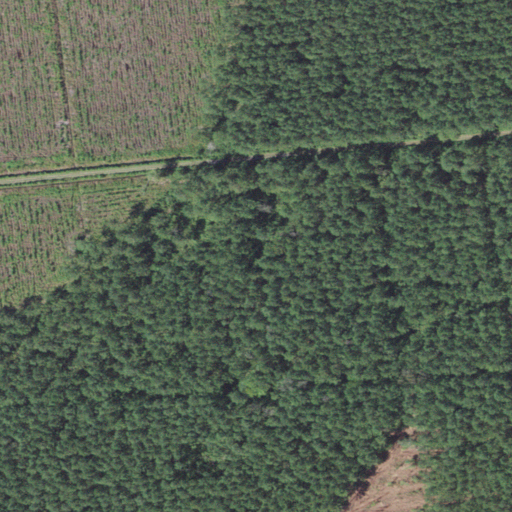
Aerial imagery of plain(s) in North Carolina named Hell Pocosin containing grassland, shrub, and evergreen forest